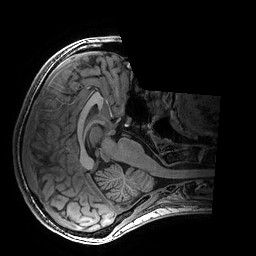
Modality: T1w
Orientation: axial
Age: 25
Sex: female
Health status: healthy
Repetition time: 2.53 s
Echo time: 0.0034 s